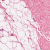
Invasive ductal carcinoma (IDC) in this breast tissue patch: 0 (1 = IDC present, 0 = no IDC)